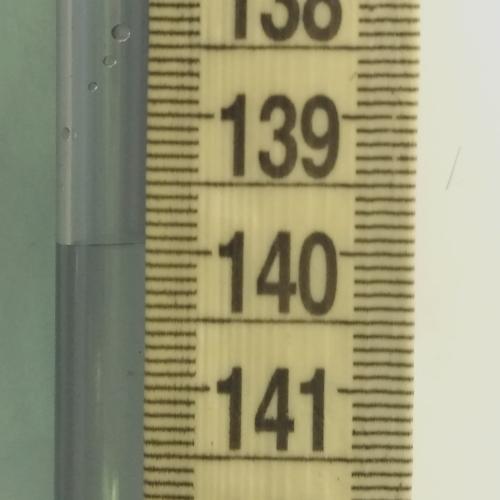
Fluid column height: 140.0 cm